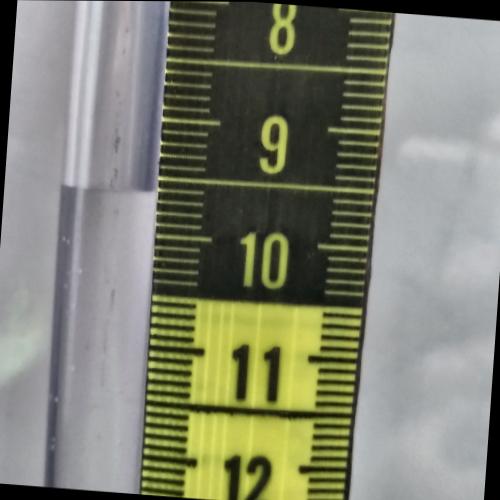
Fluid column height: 9.6 cm